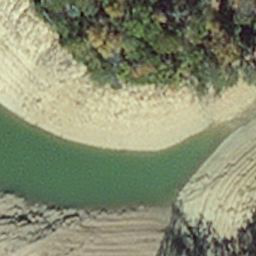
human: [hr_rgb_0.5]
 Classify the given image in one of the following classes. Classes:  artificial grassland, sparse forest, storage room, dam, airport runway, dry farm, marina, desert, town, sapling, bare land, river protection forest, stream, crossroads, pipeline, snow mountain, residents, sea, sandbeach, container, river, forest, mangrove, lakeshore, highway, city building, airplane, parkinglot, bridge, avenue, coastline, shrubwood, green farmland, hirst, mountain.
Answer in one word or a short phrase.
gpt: hirst